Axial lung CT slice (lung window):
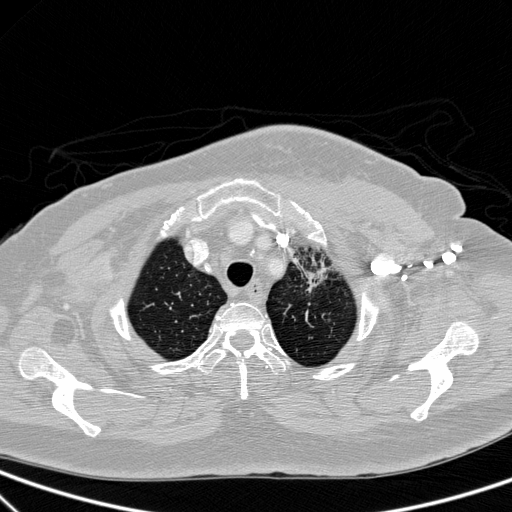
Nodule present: no